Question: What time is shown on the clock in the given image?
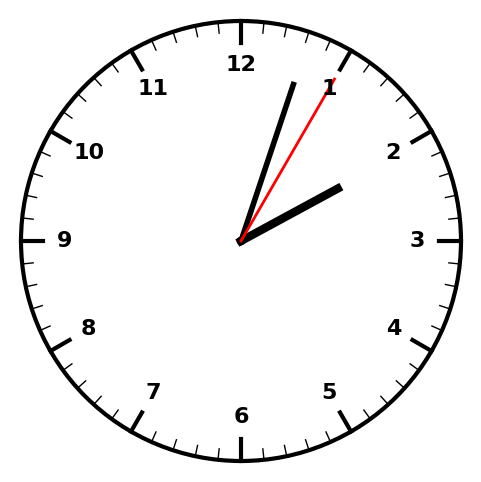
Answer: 02:03:05